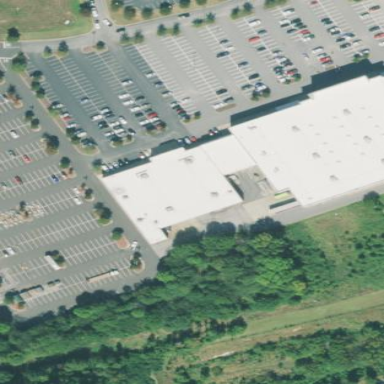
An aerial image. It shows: Retail building housing department store.